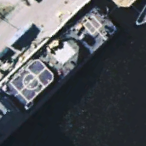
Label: cruiser